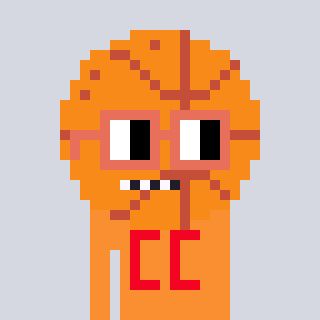
a pixel art character with square orange glasses, a basketball-shaped head and a orange-colored body on a cool background